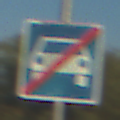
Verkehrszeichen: EndeKraftfahrstrasse
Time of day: SunriseSunset
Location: Outdoor (RoadRail)
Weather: Clear
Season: NotSpecified
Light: Natural